Aerial crown-view tile of a tropical tree (Barro Colorado Island, Panama), acquired 20250217:
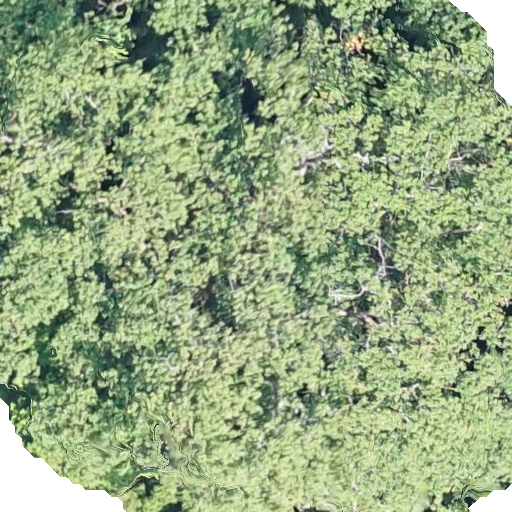
Species: Hieronyma alchorneoides
GBIF accepted scientific name: Hieronyma alchorneoides
Crown area: 511.416 m²